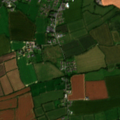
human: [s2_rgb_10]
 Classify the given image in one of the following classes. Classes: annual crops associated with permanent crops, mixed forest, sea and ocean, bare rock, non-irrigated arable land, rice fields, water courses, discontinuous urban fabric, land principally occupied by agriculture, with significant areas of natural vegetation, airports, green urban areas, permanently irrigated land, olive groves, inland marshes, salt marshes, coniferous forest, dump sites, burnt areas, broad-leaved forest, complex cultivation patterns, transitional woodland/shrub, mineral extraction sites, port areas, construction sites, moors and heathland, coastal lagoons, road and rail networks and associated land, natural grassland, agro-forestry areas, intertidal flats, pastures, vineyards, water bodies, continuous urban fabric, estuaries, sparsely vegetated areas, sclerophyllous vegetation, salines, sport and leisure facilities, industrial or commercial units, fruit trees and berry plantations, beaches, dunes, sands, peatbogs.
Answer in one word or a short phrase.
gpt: non-irrigated arable land, pastures